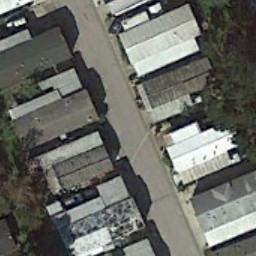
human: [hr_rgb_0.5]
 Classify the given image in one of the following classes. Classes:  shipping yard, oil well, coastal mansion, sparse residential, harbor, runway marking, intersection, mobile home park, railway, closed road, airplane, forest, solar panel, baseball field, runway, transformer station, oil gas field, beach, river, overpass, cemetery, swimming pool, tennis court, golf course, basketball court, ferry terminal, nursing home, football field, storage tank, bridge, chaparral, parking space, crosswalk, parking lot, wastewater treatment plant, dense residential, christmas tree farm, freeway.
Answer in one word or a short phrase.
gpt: mobile home park